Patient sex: M
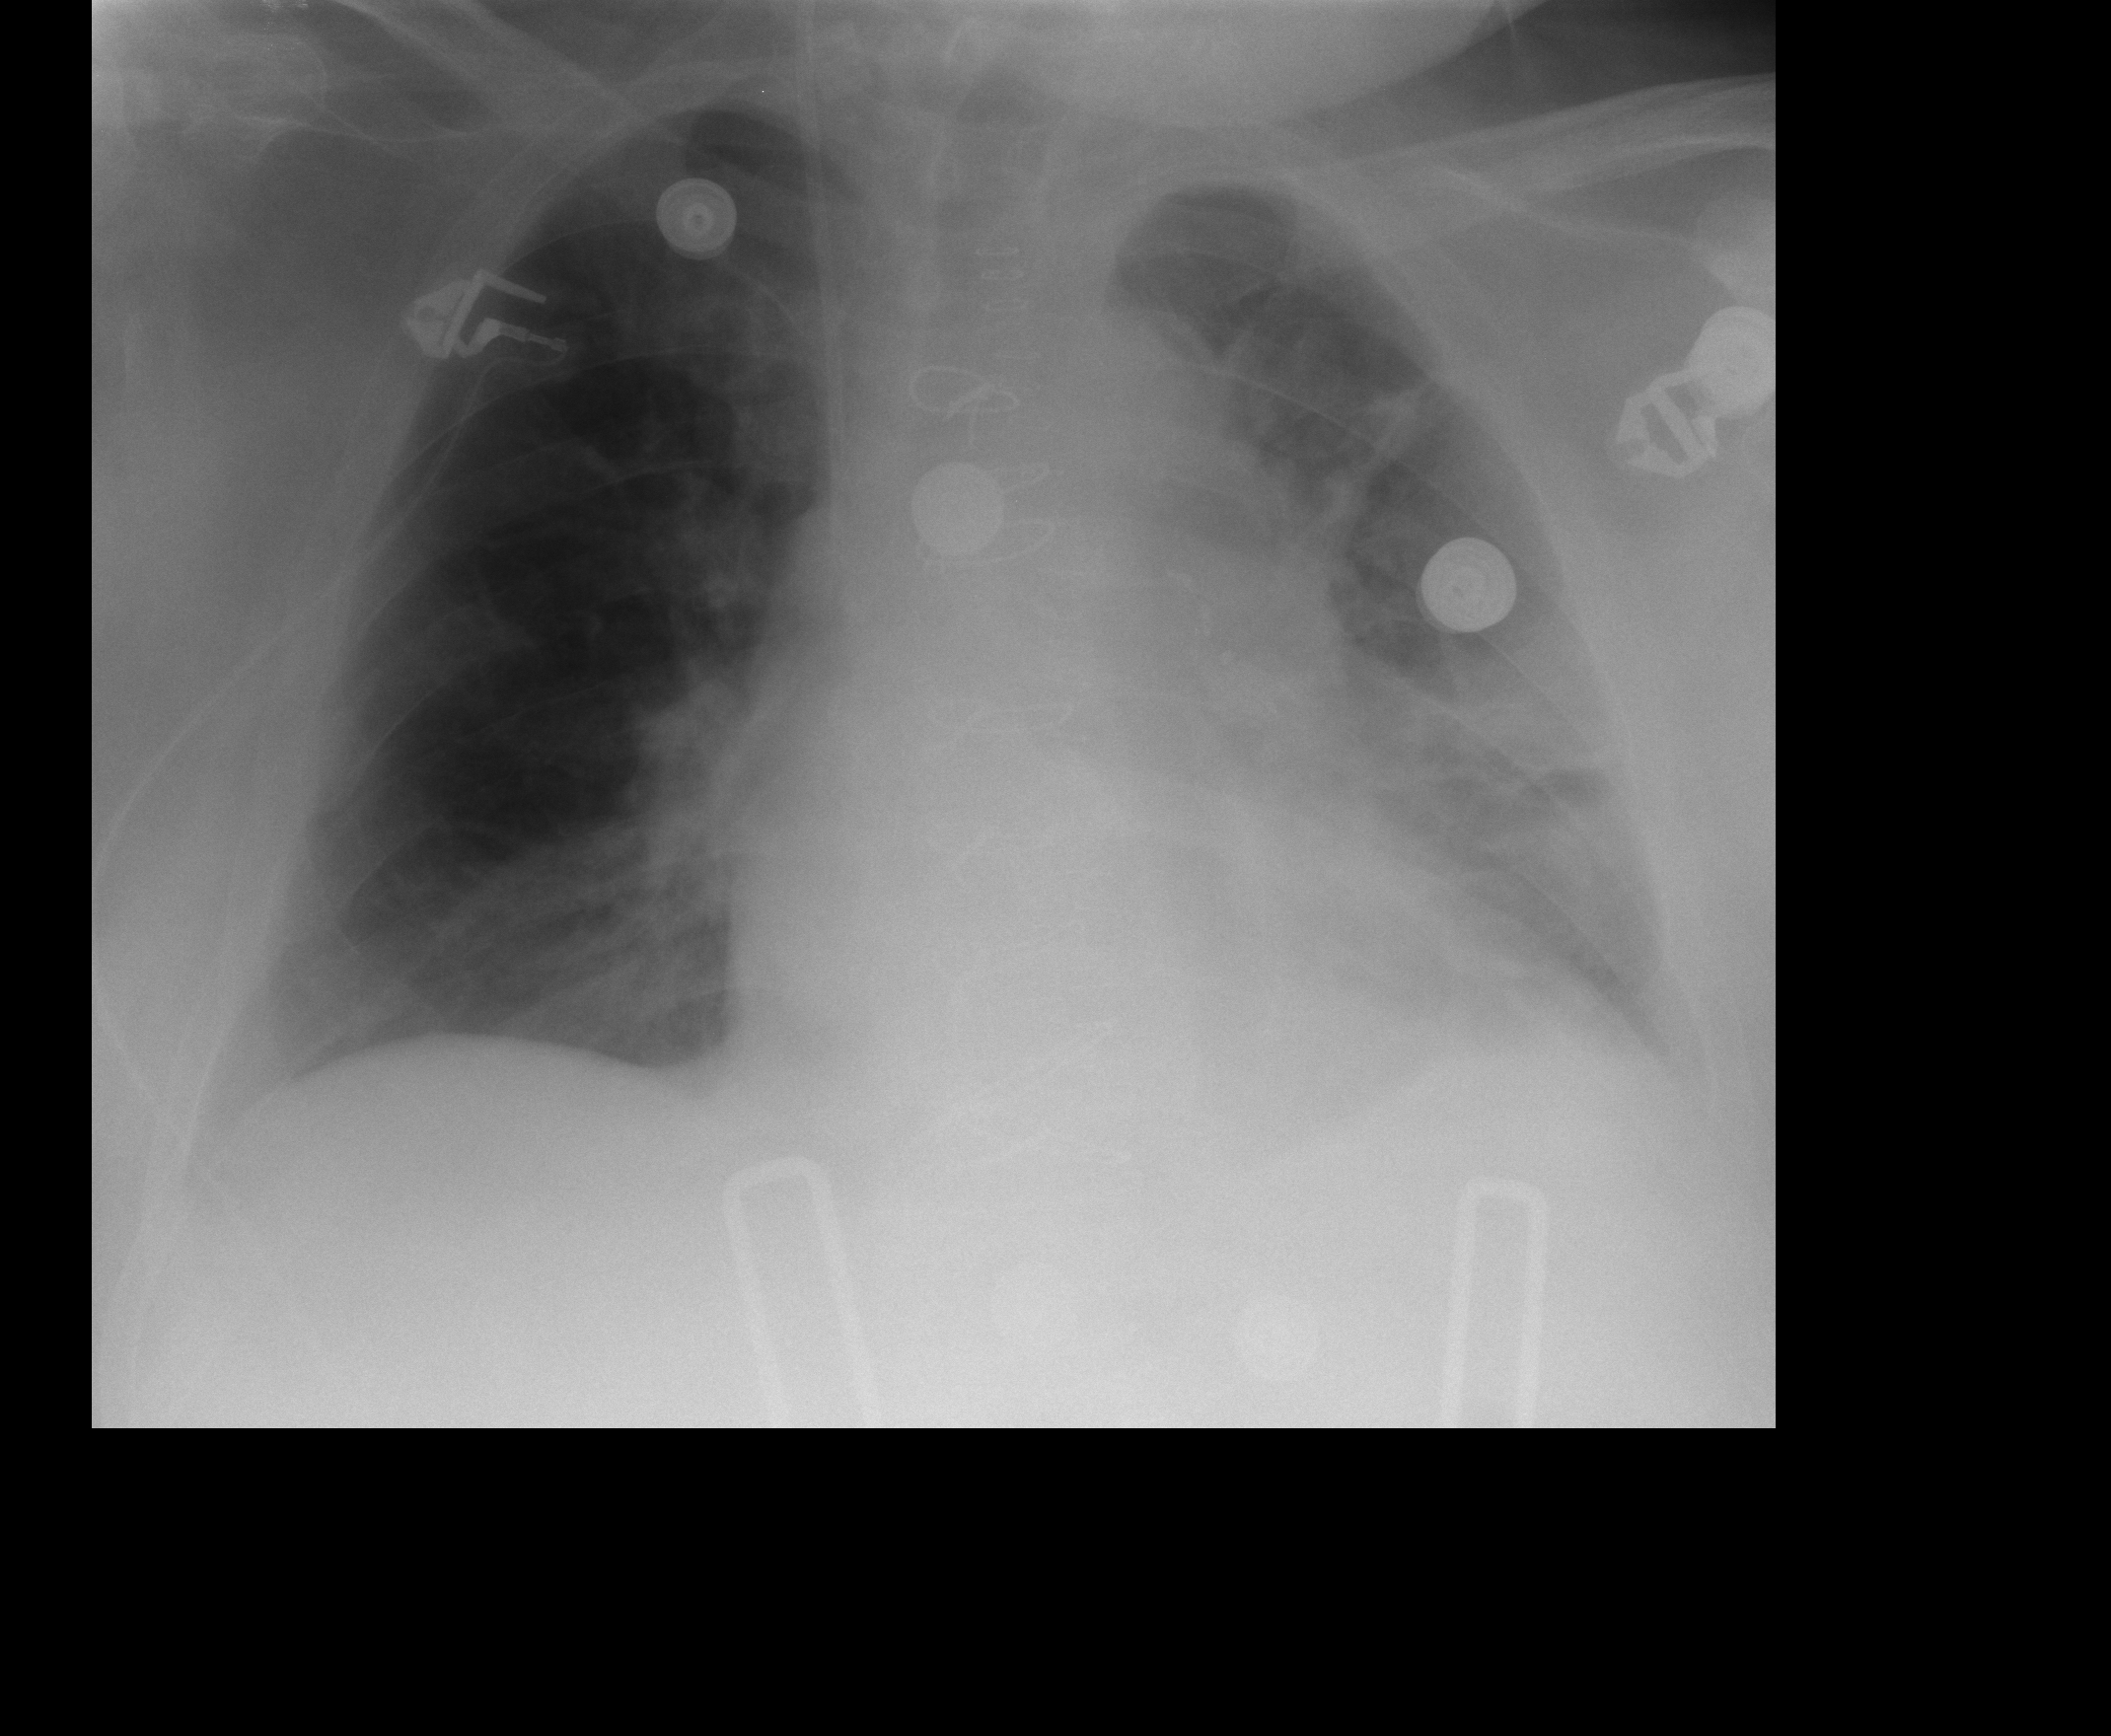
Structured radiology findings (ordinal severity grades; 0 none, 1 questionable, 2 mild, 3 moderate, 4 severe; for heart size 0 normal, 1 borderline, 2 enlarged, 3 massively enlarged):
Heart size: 2
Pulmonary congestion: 2
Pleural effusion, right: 0
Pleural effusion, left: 3
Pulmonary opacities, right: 0
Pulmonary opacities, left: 2
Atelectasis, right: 2
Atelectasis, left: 3